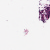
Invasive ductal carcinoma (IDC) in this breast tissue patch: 1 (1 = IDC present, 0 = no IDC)